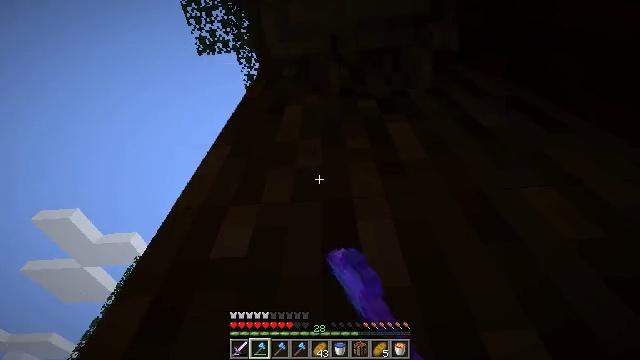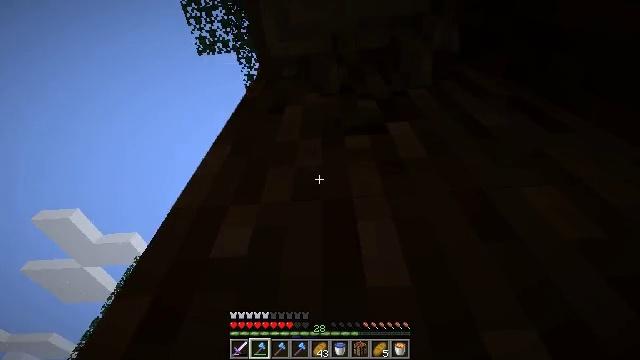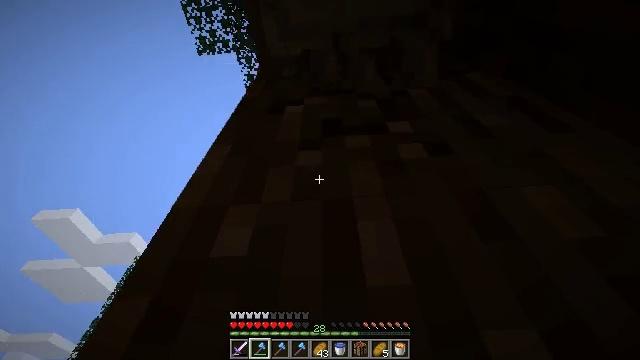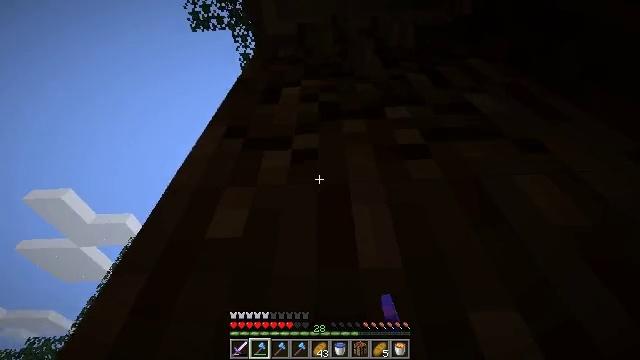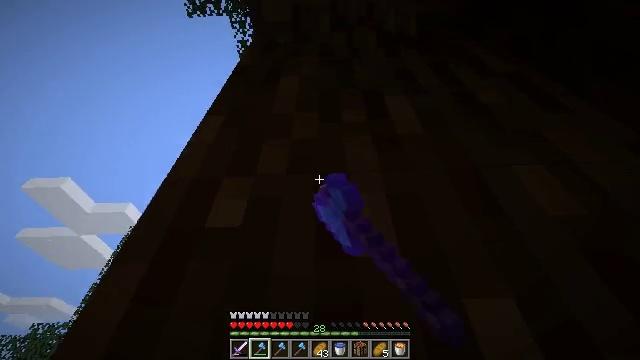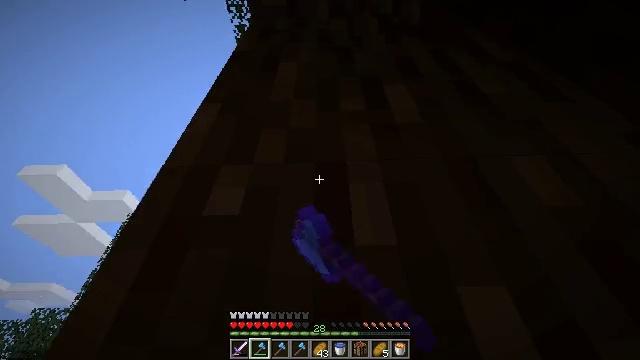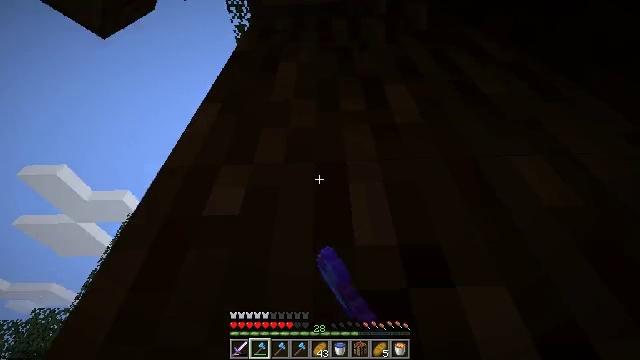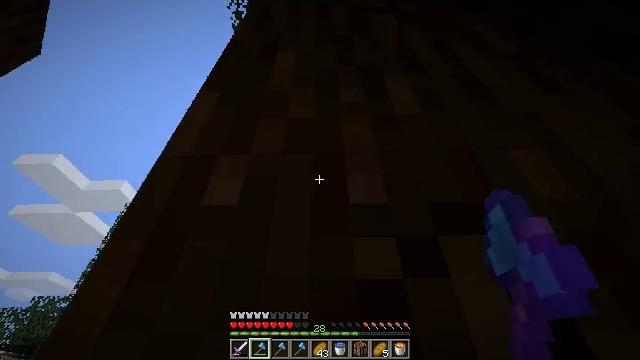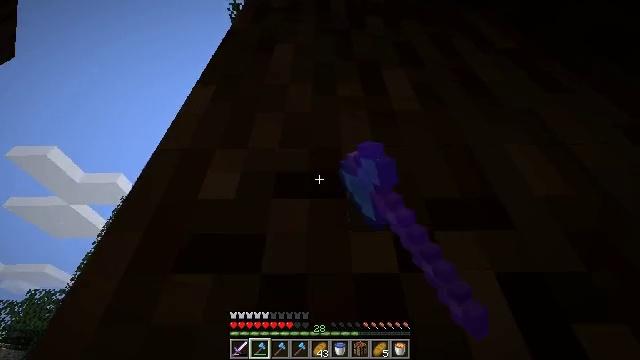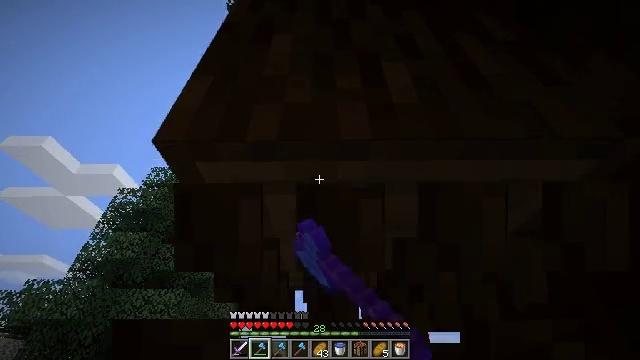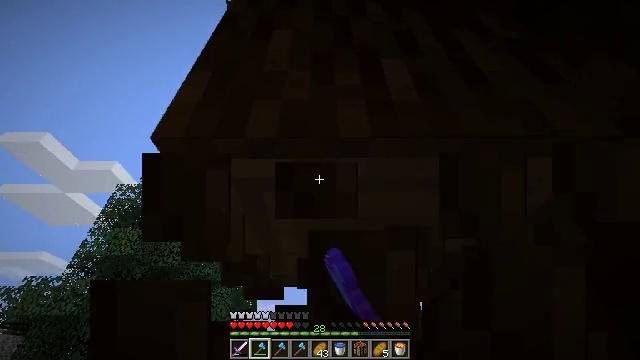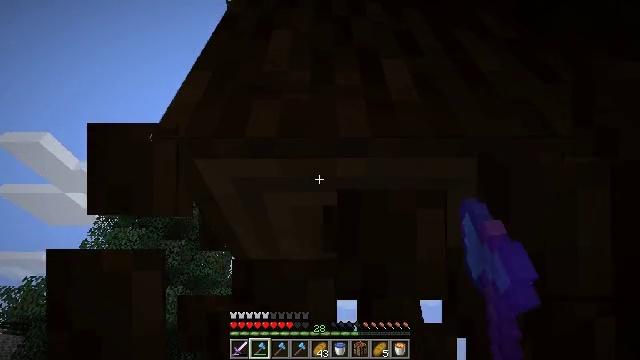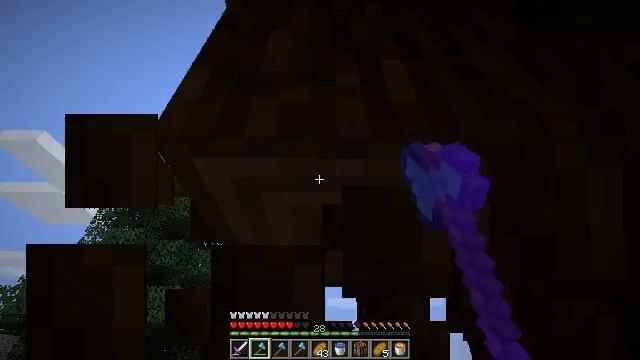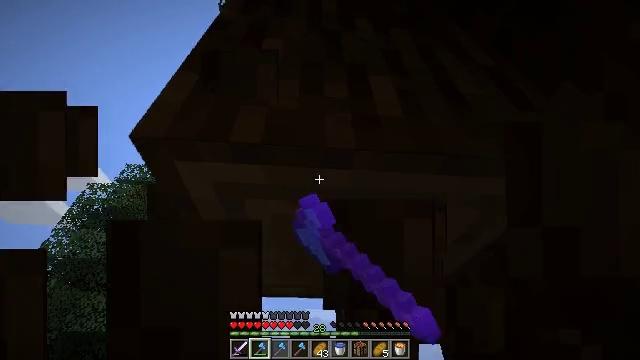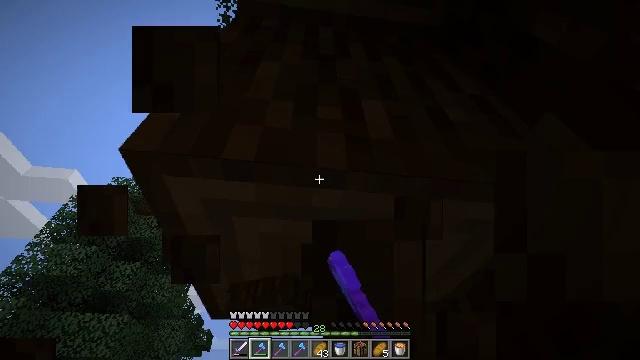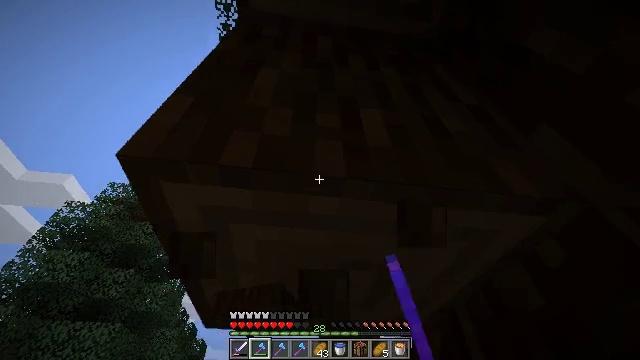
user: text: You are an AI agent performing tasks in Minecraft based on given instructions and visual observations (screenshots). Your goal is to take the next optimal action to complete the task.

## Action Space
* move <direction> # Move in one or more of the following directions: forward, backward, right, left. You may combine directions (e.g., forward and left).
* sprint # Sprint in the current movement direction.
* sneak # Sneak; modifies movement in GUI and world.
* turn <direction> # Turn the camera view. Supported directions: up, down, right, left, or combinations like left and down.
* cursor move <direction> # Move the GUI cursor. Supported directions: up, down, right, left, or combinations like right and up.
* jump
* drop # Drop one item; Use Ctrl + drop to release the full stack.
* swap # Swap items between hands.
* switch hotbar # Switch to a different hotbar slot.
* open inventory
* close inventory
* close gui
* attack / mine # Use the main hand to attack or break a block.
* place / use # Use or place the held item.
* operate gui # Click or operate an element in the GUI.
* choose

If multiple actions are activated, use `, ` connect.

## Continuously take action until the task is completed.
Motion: motion action
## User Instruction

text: Gather spruce log by chopping the tree.
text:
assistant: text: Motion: attack / mine
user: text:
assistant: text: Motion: attack / mine
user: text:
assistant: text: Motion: turn right and down, attack / mine
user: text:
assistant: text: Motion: turn down, attack / mine
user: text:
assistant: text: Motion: turn down, attack / mine
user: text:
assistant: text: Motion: attack / mine
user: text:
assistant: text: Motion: turn down, attack / mine
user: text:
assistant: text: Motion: turn down, attack / mine
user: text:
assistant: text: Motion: turn down, attack / mine
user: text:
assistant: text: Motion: attack / mine
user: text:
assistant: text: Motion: attack / mine
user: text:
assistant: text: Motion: attack / mine
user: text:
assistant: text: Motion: turn right and up, attack / mine
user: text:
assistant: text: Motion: turn right and up, attack / mine
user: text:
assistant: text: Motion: turn up, attack / mine
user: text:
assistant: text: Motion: turn right and up, attack / mine
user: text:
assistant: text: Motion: turn up, attack / mine
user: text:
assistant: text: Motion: turn up, attack / mine
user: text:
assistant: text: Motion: attack / mine
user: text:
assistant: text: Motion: attack / mine
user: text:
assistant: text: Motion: attack / mine
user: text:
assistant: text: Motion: attack / mine
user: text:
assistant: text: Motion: turn up, attack / mine
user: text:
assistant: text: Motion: attack / mine
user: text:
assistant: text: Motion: move forward, turn right and up, attack / mine, jump
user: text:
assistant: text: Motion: move forward and move left, turn right, attack / mine, jump
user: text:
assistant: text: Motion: move forward and move left, turn right, attack / mine, jump
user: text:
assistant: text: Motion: move forward and move left, turn right, attack / mine, jump
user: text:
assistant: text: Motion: move forward, turn right, attack / mine, jump
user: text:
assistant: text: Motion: move forward, turn right, attack / mine, jump